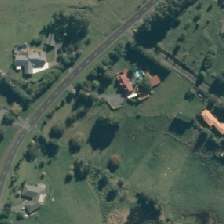
Land cover: urban_build_up